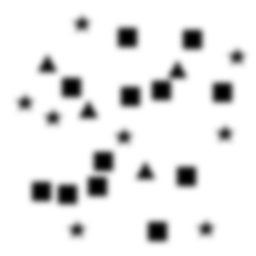
Squares: 12
Triangles: 4
Stars: 8
Total shapes: 24